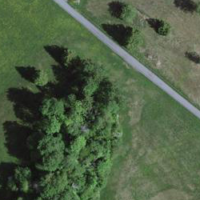
EUNIS habitat code: 52
Species observed at this site:
Anacamptis morio
Equisetum sylvaticum
Ononis spinosa
Cephalanthera longifolia
Filipendula ulmaria